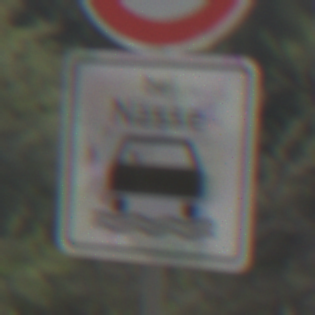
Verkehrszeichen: BeiNaesse
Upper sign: Geschwindigkeit60
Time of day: Midday
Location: Outdoor (Nature)
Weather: PartlyCloudy
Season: NotSpecified
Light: Natural